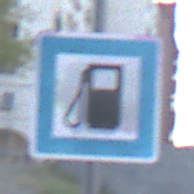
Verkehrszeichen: Tankstelle
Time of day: SunriseSunset
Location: Outdoor (Urban)
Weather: Clear
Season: NotSpecified
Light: Natural